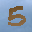
Label: 5